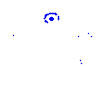
Particle: kaon